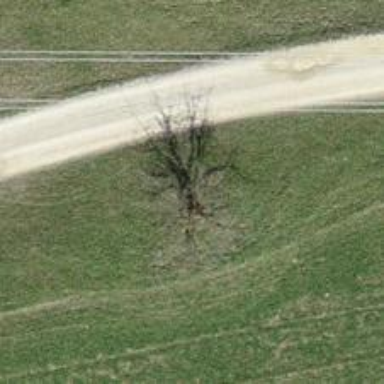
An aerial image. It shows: Mixed leaf-type deciduous tree.